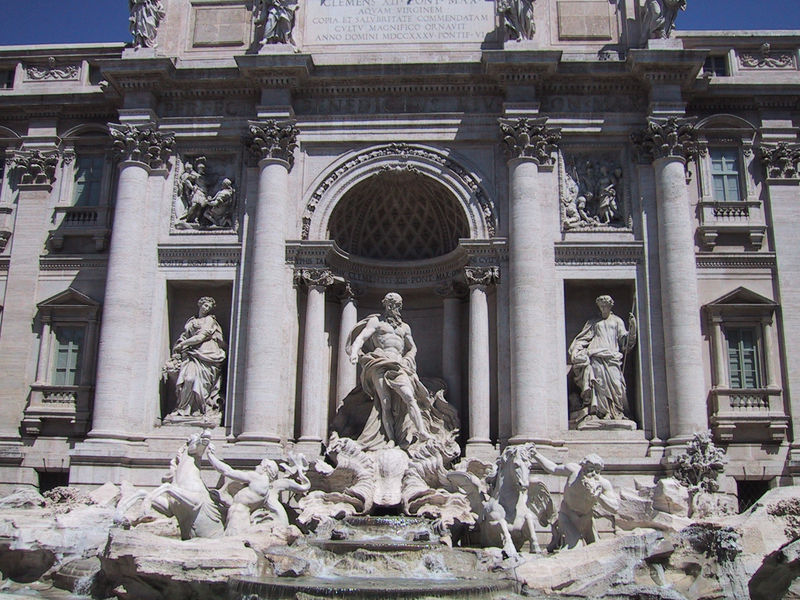
Titel: Fontana di Trevi (Trevibrunnen)
Künstler: Niccoló Salvi
Standort: Rom, Palazzo Poli (EU - I - Latium)
Schlagwörter: blau, gott, himmel, mann, meer, nackt, wasser, weiß, fenster, frau, marmor, säule, säulen, gebäude, haus, tiere, barock, stein, renaissance, brunnen, pferd, pferde, rund, skulptur, bogen, fassade, figuren, kuppel, inschrift, tor, foto, nische, antike, becken, rom, dreiecksgiebel, römer, gesims, skulpturen, statuen, griechen, götter, korinthisch, nischen, halbkuppel, kaskade, neptun, poseidon, trevi, trevibrunnen, akanthuslaub